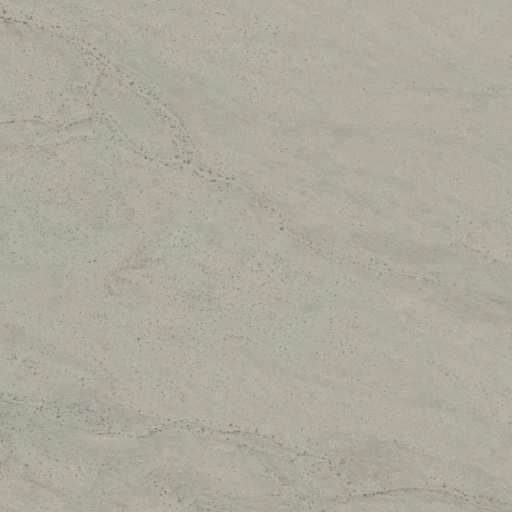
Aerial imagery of valley in Utah named Little Red Cedar Wash containing only shrub